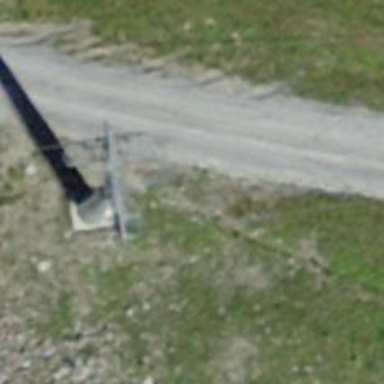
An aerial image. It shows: Chair lift.